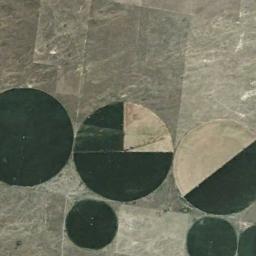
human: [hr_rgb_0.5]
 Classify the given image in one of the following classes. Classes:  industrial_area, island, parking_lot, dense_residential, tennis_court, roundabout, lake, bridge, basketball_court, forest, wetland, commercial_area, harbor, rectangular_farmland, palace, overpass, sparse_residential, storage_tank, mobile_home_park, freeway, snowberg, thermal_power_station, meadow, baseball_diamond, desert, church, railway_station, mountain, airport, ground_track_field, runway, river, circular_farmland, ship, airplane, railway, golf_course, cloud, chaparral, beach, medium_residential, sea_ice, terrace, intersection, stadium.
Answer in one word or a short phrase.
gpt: circular_farmland